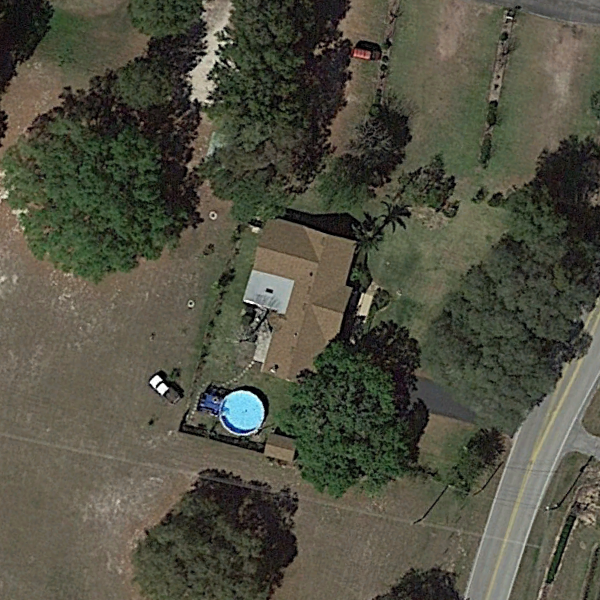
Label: SparseResidential